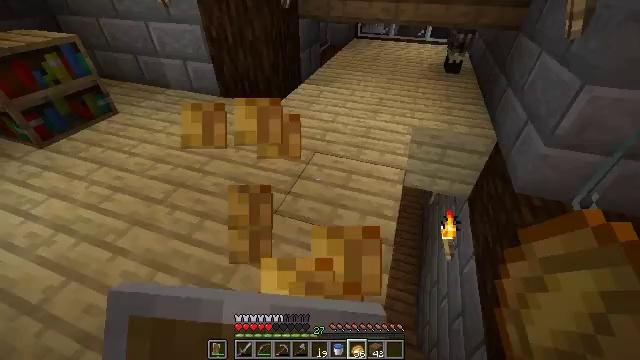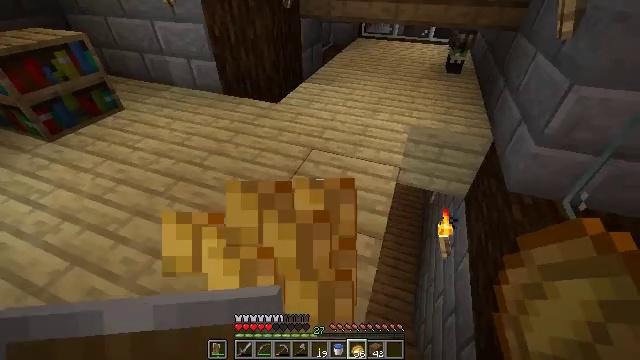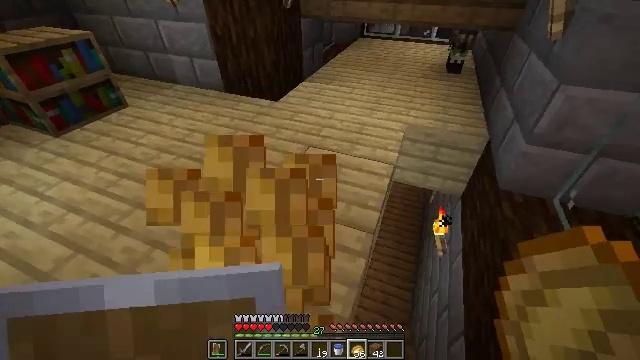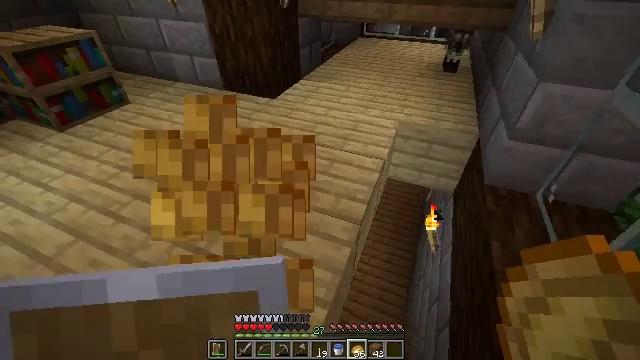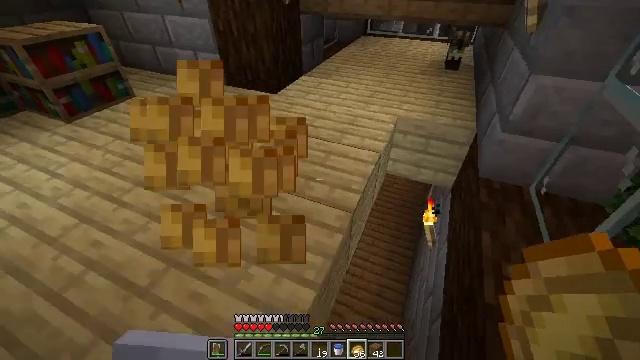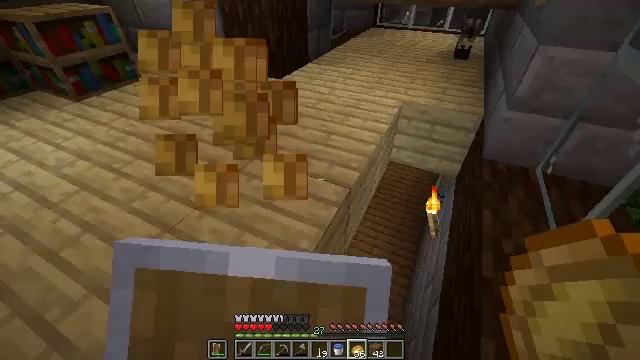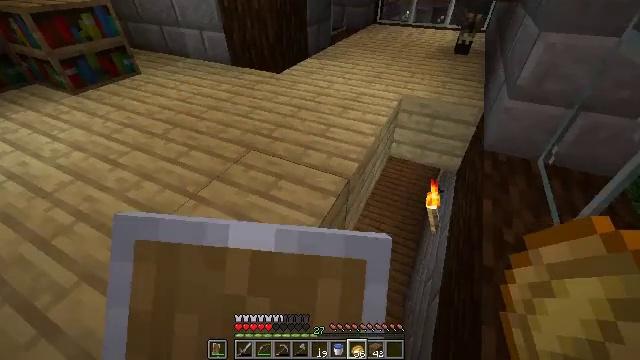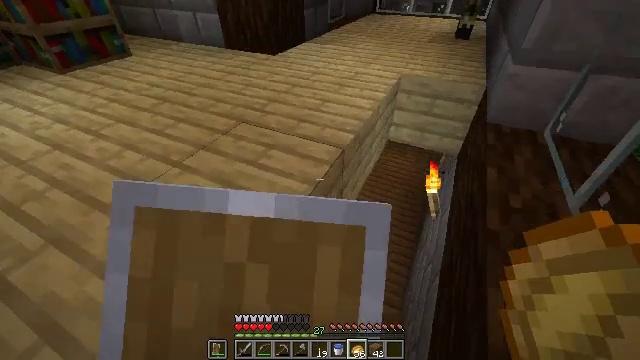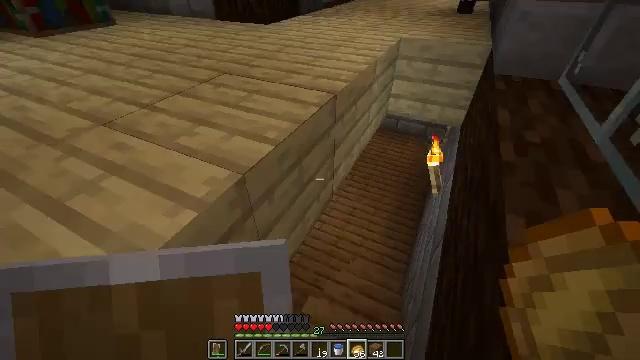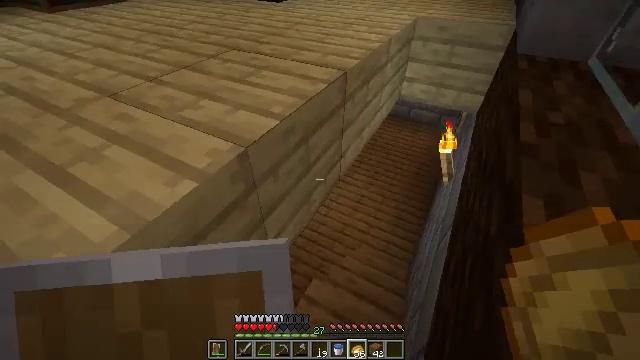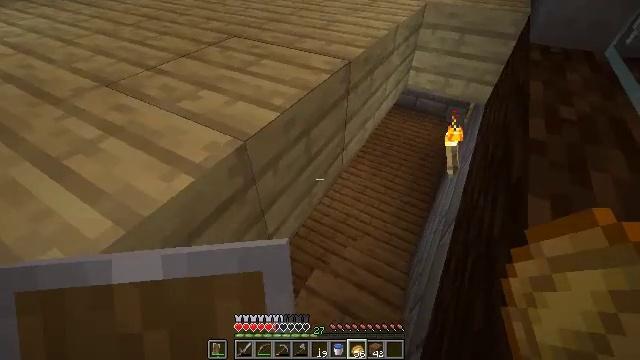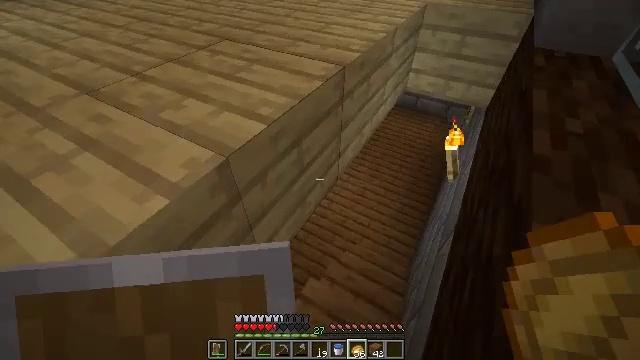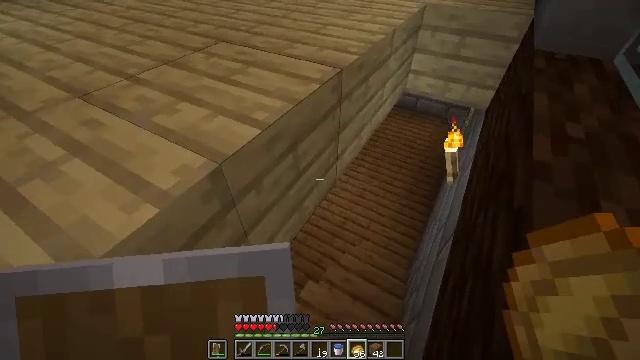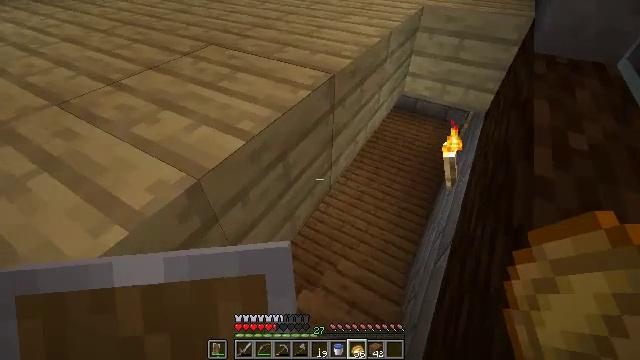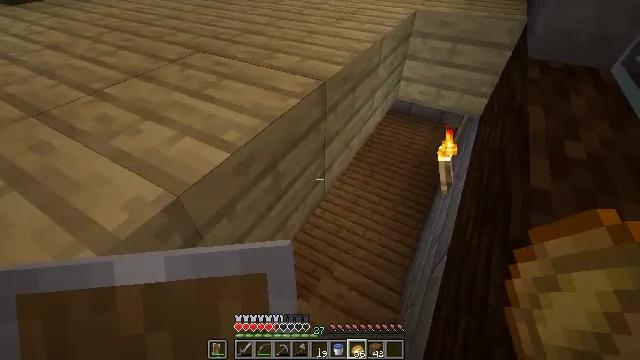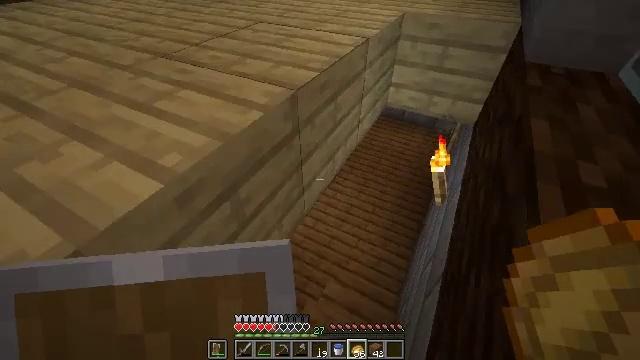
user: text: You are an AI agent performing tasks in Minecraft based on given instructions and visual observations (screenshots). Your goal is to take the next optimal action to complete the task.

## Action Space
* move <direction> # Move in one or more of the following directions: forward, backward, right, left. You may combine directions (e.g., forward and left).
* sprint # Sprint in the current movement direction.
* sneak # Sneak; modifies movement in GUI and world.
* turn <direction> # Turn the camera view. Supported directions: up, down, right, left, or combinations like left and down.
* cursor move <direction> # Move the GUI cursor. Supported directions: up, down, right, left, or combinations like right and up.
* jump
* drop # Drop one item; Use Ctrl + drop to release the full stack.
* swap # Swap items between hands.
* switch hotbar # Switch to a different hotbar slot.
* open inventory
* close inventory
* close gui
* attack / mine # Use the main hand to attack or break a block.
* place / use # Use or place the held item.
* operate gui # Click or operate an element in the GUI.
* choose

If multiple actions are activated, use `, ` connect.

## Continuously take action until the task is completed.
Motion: motion action
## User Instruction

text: Craft a fishing rod.
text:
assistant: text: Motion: move back and move right, turn left, use / place
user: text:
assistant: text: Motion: move back and move right, turn left, use / place
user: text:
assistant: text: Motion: move back and move right, use / place
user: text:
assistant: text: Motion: move back and move right, turn left, use / place
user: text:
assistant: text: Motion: move right, turn left, use / place
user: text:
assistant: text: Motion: move right, use / place
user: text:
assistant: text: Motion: move right, use / place
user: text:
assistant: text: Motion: move right
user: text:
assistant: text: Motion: move right, turn left and down
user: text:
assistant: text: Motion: move right, turn left and down
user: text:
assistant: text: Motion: move right
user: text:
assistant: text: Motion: no_op
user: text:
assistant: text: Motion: move right
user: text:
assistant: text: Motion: move forward and move right
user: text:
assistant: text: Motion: move forward and move right, turn right and up
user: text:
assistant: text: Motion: move forward and move right
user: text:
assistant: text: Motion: move forward and move right, turn left
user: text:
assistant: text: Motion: move forward and move right, turn left and up
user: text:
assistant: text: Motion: move forward and move right
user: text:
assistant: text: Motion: move forward and move right
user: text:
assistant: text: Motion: move forward and move right
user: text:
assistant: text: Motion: move forward and move right
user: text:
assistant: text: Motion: move forward and move right, turn right and down
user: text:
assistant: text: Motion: move forward and move right, turn left
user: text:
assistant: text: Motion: move forward and move right, turn left
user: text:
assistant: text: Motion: move forward and move right, turn left and up
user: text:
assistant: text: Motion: move forward and move right, turn left and up
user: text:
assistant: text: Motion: move forward and move right, turn left and up
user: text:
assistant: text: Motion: move forward, turn left and up, open inventory
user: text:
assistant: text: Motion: open inventory